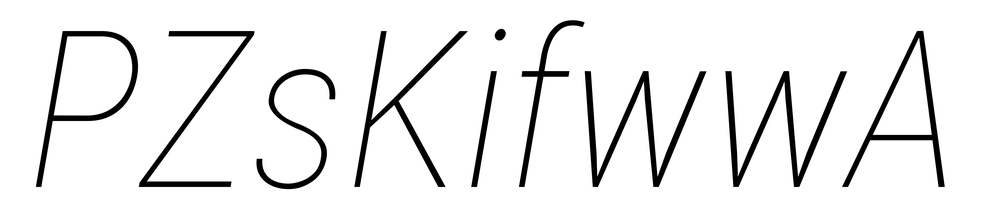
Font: Roboto-Italic_Condensed_Thin_Italic